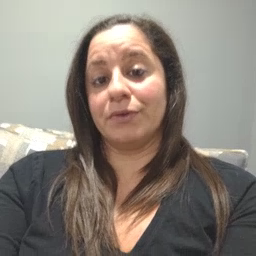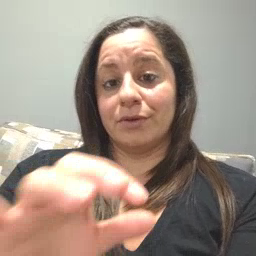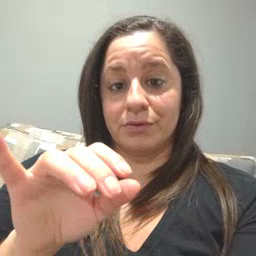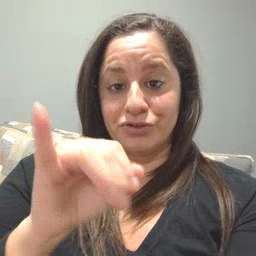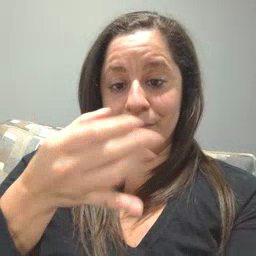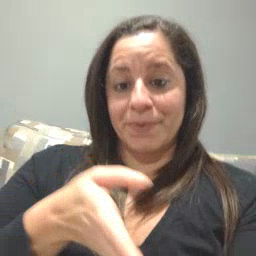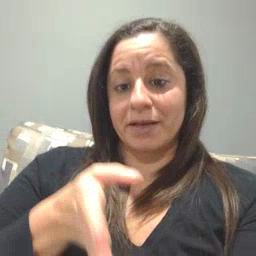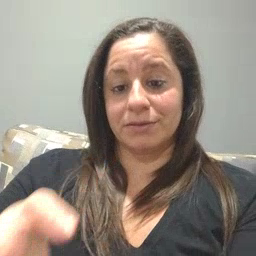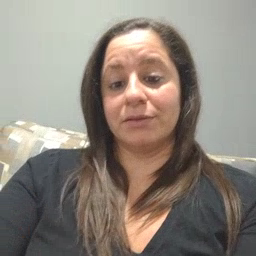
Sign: jeans